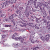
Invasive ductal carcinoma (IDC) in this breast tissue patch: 1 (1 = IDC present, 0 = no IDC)